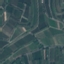
Land use / land cover class: PermanentCrop